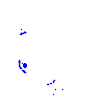
Particle: kaon